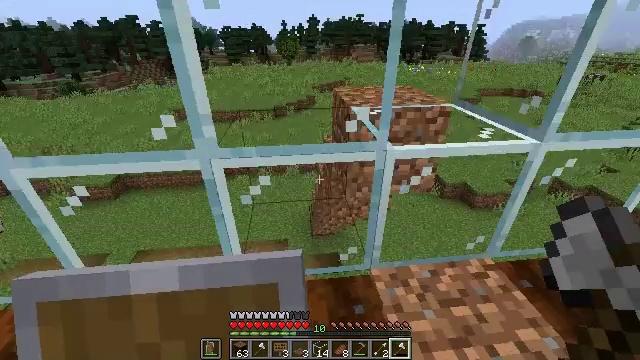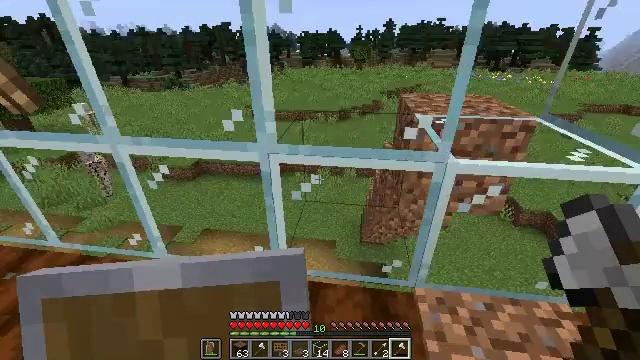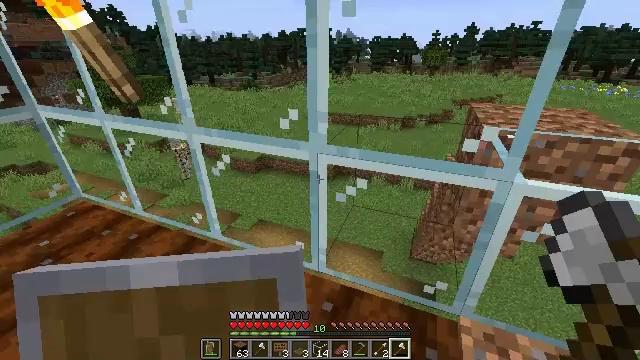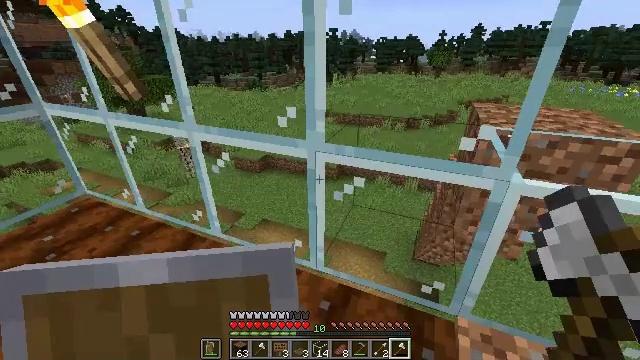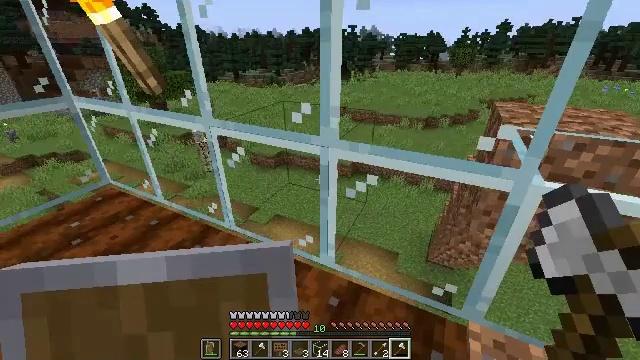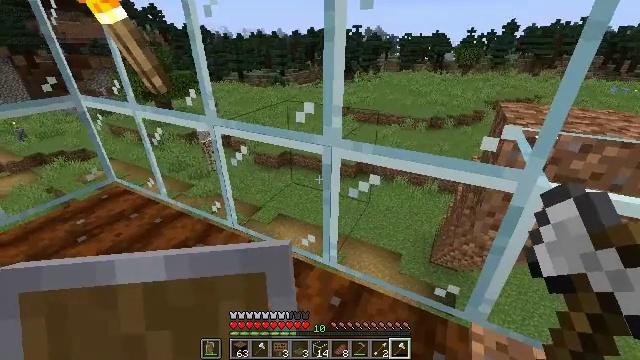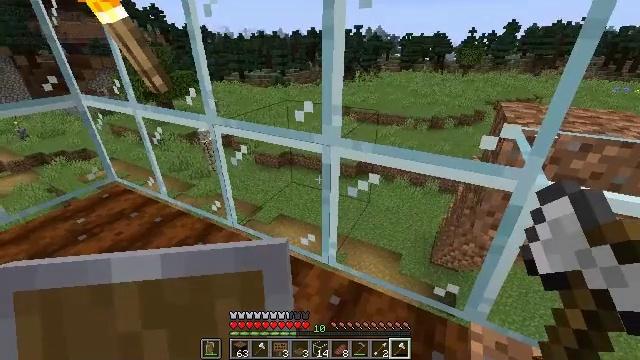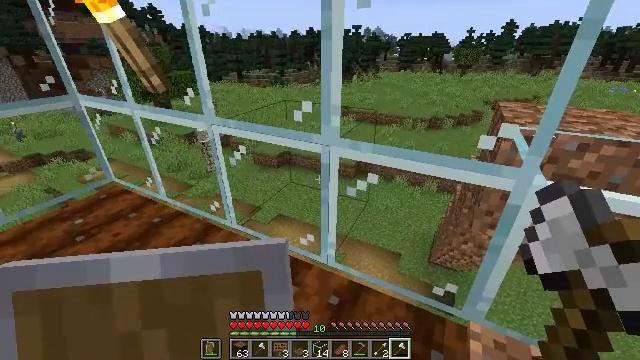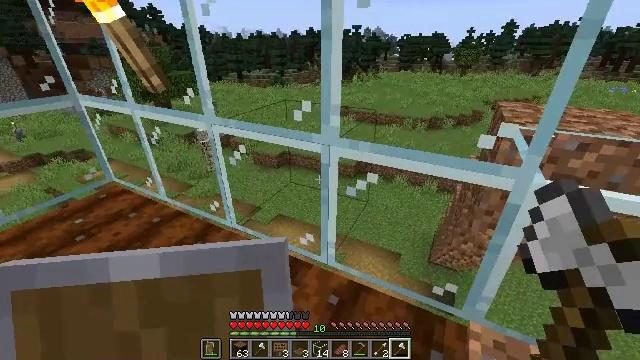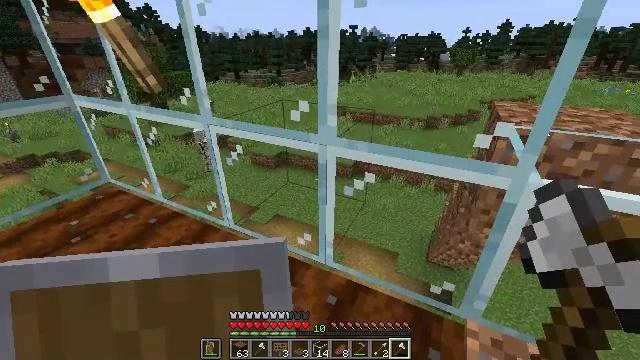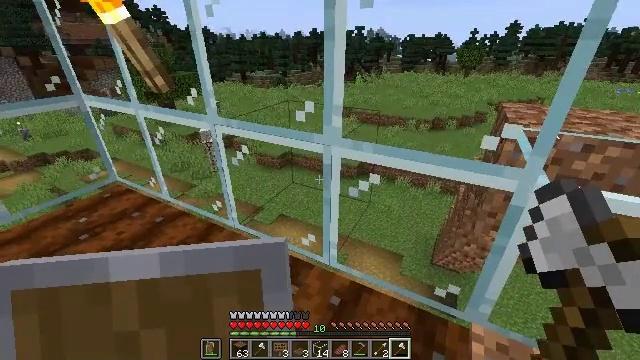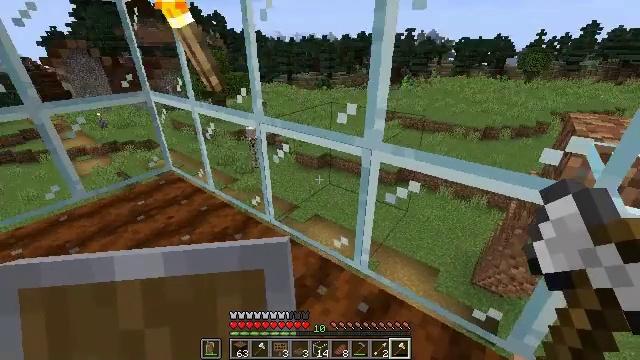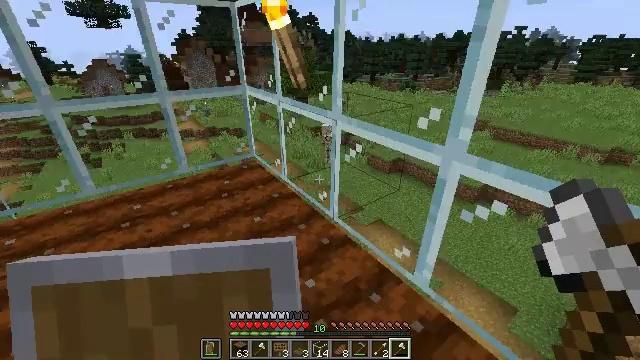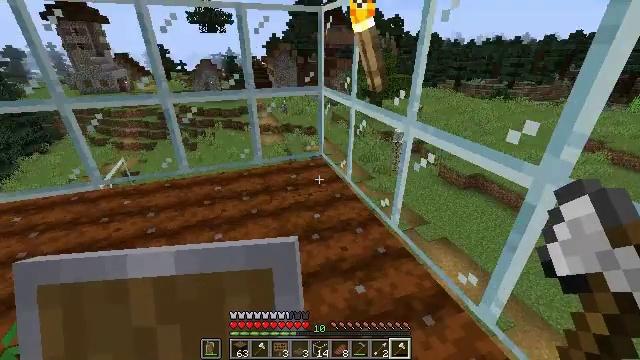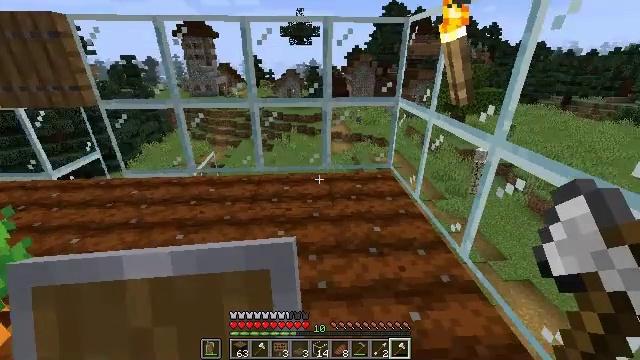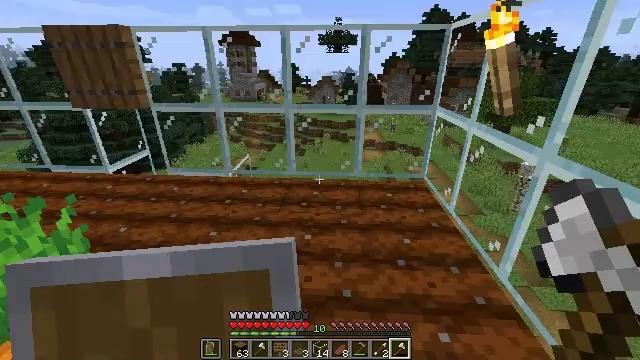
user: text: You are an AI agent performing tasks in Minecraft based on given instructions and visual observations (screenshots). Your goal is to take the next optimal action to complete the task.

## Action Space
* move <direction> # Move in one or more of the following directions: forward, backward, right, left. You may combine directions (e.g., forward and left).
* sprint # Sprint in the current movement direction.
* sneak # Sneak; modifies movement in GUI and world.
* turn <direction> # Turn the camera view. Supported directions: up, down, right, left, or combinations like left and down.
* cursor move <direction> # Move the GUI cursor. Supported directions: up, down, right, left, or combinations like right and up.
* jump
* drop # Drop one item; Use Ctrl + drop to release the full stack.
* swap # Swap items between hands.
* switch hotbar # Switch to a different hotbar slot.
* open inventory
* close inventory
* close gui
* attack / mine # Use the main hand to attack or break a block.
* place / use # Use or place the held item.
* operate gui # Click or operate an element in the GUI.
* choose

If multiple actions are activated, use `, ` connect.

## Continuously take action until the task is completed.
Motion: motion action
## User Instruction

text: Retrieve carrots by attacking the plant.
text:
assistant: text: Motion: turn left
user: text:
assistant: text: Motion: turn left
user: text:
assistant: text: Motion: turn left
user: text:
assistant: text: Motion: turn left
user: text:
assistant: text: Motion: no_op
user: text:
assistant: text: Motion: no_op
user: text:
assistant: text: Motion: no_op
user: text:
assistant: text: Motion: no_op
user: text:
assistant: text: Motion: no_op
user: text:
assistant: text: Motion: turn left
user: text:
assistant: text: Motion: turn left
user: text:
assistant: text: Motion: turn left
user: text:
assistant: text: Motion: turn left
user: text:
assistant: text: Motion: turn left and up
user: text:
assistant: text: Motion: turn left and up
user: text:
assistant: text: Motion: turn left
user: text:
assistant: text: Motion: turn left
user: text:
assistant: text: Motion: turn left
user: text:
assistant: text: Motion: turn right and down
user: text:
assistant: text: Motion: turn right
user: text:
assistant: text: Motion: no_op
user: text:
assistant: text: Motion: no_op
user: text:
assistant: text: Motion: no_op
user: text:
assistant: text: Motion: no_op
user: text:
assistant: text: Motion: no_op
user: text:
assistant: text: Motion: turn left
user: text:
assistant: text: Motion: turn left and up
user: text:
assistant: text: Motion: turn left
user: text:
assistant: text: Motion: turn left
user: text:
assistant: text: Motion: turn left